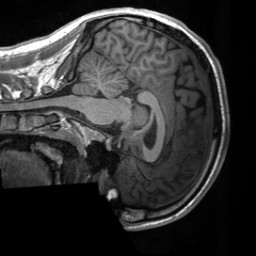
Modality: T1w
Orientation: sagittal
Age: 22
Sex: male
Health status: healthy
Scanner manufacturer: siemens
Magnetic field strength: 3 T
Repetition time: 2 s
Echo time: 0.00232 s